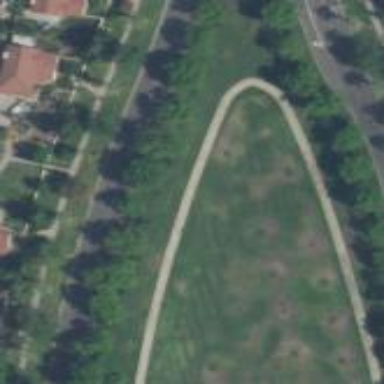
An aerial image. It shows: Park.